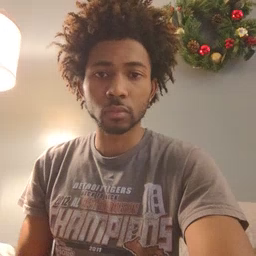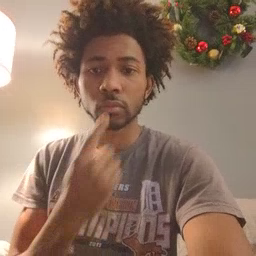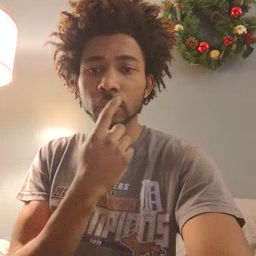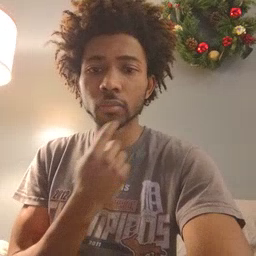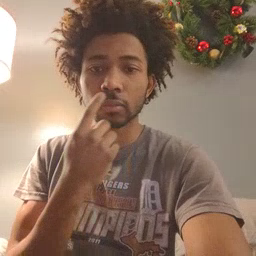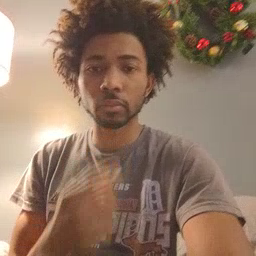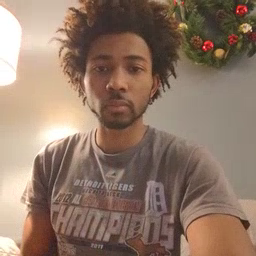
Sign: lips